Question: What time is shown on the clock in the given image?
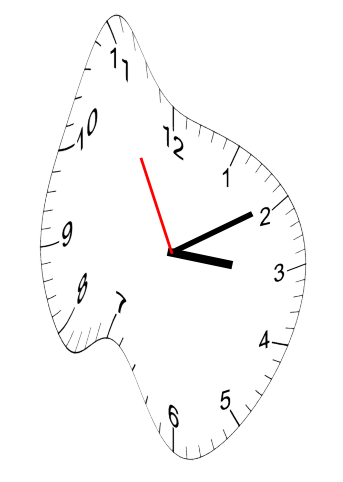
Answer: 03:09:55